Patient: sex M, age 81
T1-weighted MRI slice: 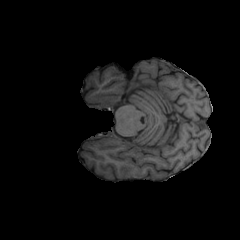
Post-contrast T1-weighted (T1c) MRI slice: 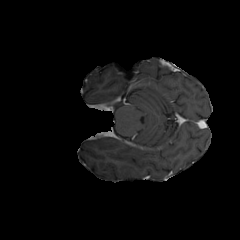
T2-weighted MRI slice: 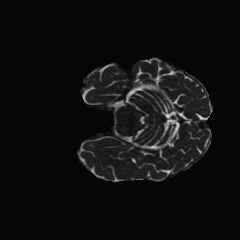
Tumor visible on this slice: no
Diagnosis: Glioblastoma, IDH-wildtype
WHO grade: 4